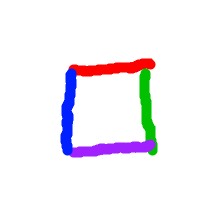
Shape: square